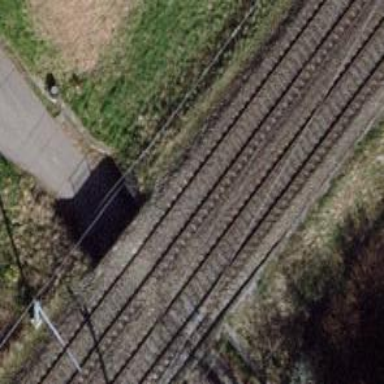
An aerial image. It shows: Bridge over electrified railway with contact line.